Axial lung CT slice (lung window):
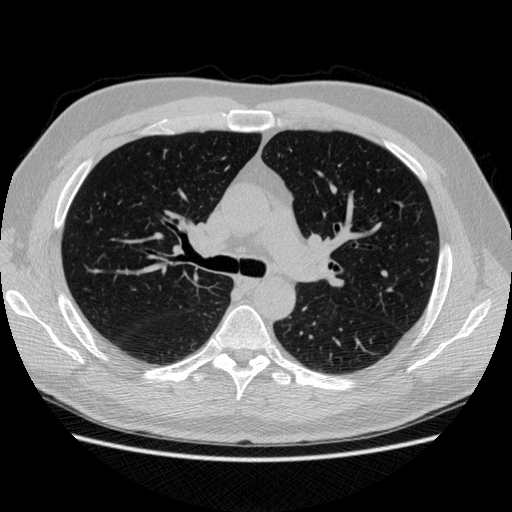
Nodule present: no